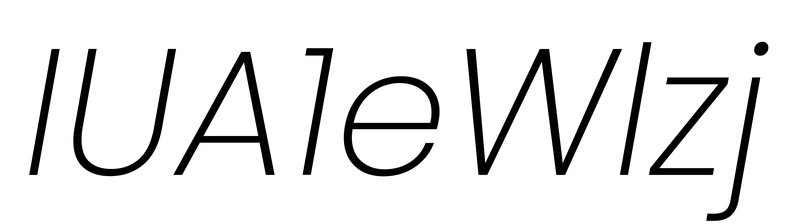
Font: Poppins-ExtraLightItalic